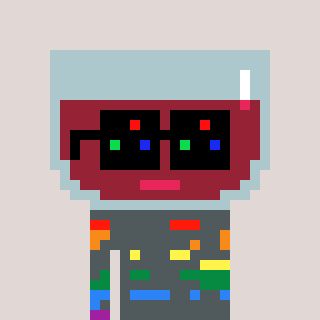
a pixel art character with square black sunglasses, a wine-shaped head and a peachy-colored body on a warm background